Field crop: tomato
Growth stage: 2
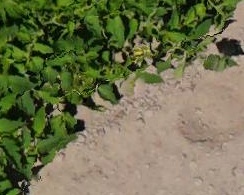
Species: tomato